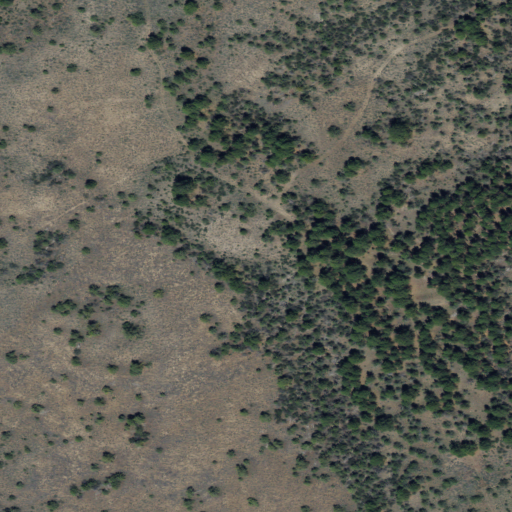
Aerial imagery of plain(s) in Oregon named Wiley Flat containing shrub and evergreen forest